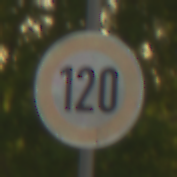
Verkehrszeichen: Geschwindigkeit120
Umgebung: Outdoor, RoadRail
Tageszeit: SunriseSunset
Wetter: Clear
Licht: Natural
Jahreszeit: NotSpecified
Kontrast: LowContrast